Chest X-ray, PA view. Patient: 23 years old, sex M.
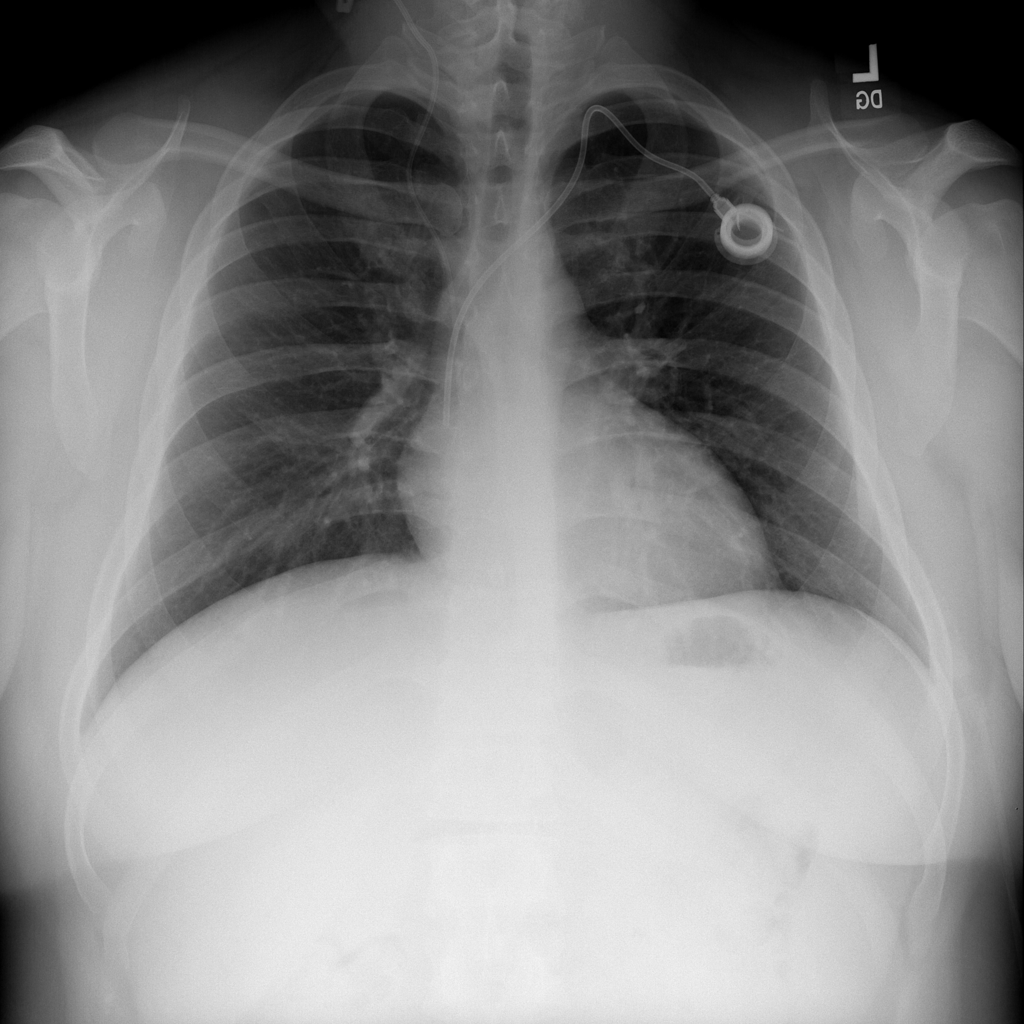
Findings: No Finding